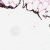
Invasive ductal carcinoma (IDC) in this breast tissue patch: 0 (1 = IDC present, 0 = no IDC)